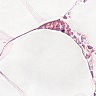
Metastatic tissue present: no